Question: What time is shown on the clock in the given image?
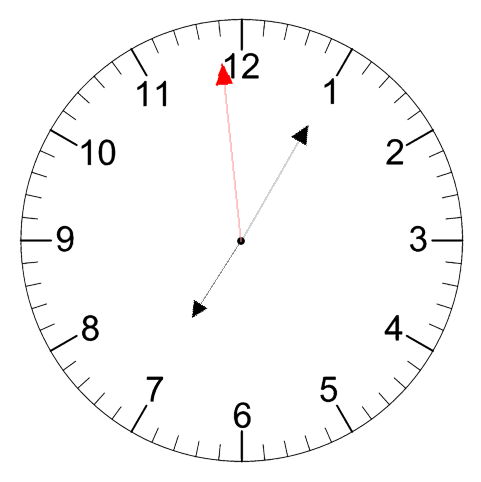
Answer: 07:04:59